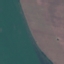
Land use / land cover: AnnualCrop